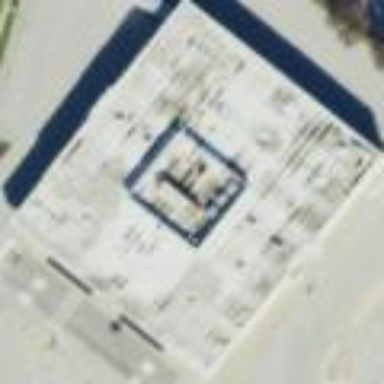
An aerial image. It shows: Building with furniture shop.